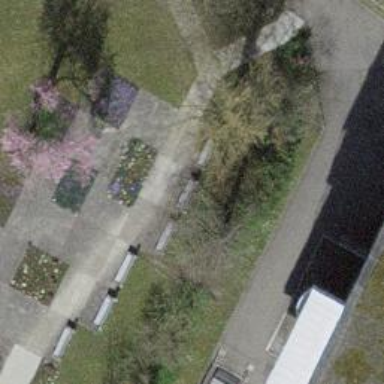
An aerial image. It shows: Bench for seating.